Question: Trying to implement "sticky" footer but its not working as planned. It throws it at the bottom and on first scroll it works as supposed to (except that it shows an inner-scroll bar). When scrolling back up, the stick footer doesn't disappear right away, it takes a few scrolls then it seems to go back to the "bottom". So my question is how do I keep the footer at the bottom at all times and eliminate the inner scroll bar. I am wondering if my absolute positioning is problematic on the main-content-inner. That div is expandable in height.

Here is the code:
'''
<div id="page-wrap">
<div id="main-content>
<div id="main-content-inner></div>
</div>
<div class="footerpush"></div>
</div>
<div id="footer">copyright info</div>
#page-wrap {
width:100%;
min-height:100%;
height:auto;
height:100%;
margin-bottom:-20px;
position:relative;
overflow:auto;
}
#main-content {
width: 100%;
height:100%;
margin-left: -295px;
position:relative;
}
#main-content-inner {
left: 560px;
border-radius:8px;
border-style:solid;
border-width:2px;
border-color:#53D8FF;
padding:20px;
padding-bottom:0;
background-color:#000000;
position:absolute;
top:100px;
min-width:60%;
max-width:60%;
}
#footer {
text-align: right;
padding-top: 20px;
padding-bottom: 20px;
padding-right: 20px;
color: #A7A9AC;
font-size: 12px;
height:20px;
}
.footerpush
{
height:20px;
}
'''
If I remove overflow auto from page-wrap, the footer actually moves to the bottom of my page-wrap div. So it appears that because of my absolute main-content-inner being absolute, it is expanding outside of my wrapper? If I set a fixed value on the height of page-wrap, the footer moves to the bottom as it should. So this is the real question, how do I keep my footer at the bottom of the page even with expandable content?
Further research shows that when i set overflow to hidden on page wrap, that my absolute content "main-content-inner" gets cut off. How do I get the height of page-wrap expand to the height of main-content-inner, no matter what it is?
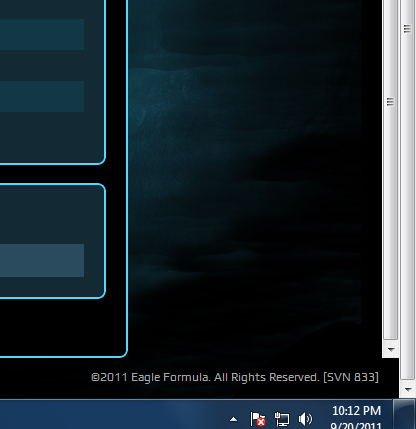
Answer: As I answered <URL>:
'''
<!DOCTYPE html>
<html>
<head>
<style type="text/css">
html, body {
height: 100%;
padding: 0;
}
#wrap {
min-height: 100%;
}
#main {
overflow:auto;
padding-bottom: 150px; /* must be same height as the footer */
}
#footer {
position: relative;
margin-top: -150px; /* negative value of footer height */
height: 150px;
clear:both;
}
/*Opera Fix*/
body:before {
content:"";
height:100%;
float:left;
width:0;
margin-top:-32767px;/
}
</style>
<!--[if !IE 7]>
<style type="text/css">
#wrap {display:table;height:100%}
</style>
<![endif]-->
</head>
<body>
<div id="wrap">
<div id="main">
<div id="content">
<!-- Main content here -->
</div>
</div>
</div>
<div id="footer">
<!-- Footer content here -->
</div>
</body>
</html>
'''
> You can see a working example here: <URL>Resize the right-hand "Result" pane to be shorter/taller than the text
to see the scroll bar appear / disappear.As per the <URL>, you can insert your normal
'column' layout inside the 'main' div.